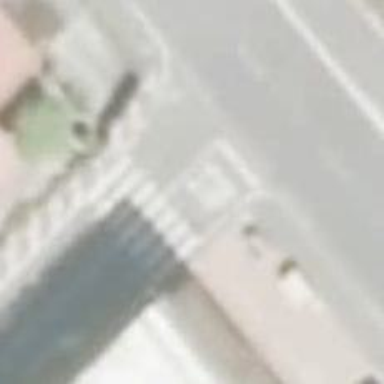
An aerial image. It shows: Uncontrolled zebra crossing on the road.